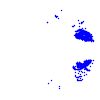
Particle: proton